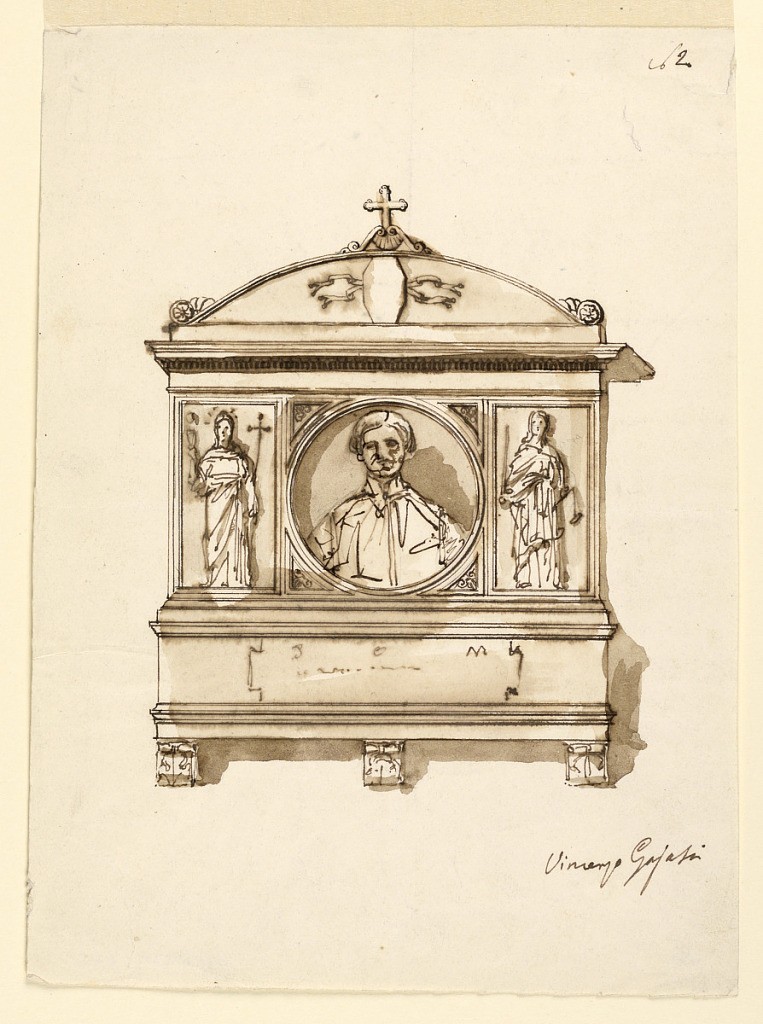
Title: Project for an Epitaph in High Relief
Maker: Vincenzo Gajassi, Italian, 1801 - 1861
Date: ca. 1840
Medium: Pen and brown ink, brush and brown wash on off-white wove paper
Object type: Drawing
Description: Renaissance style aedicule with central portrait medallion of a man flanked by saints.